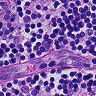
Metastatic tissue present: no